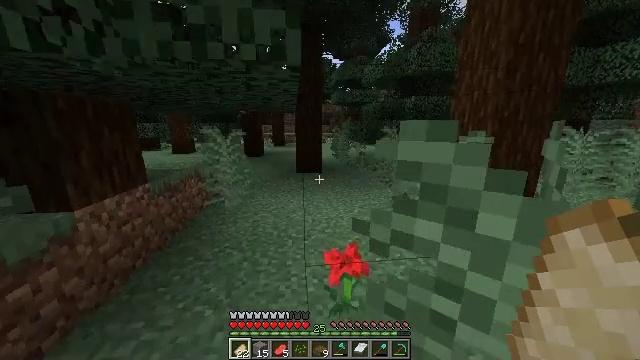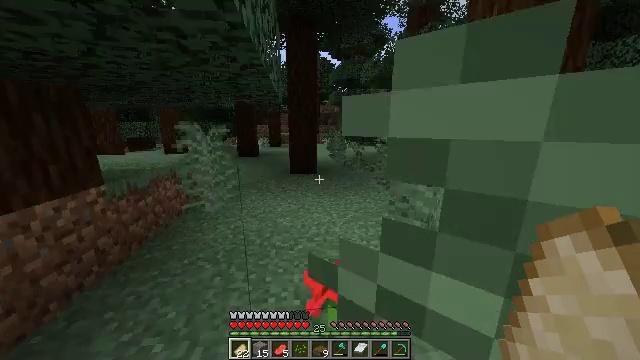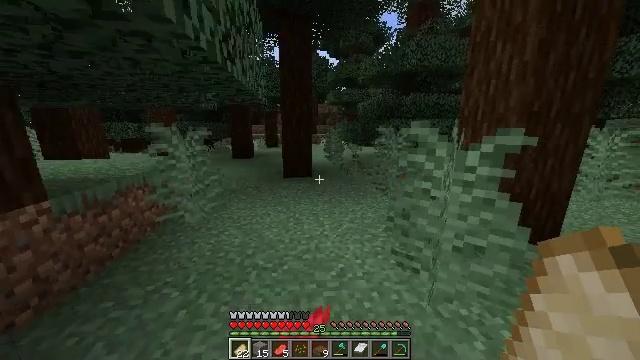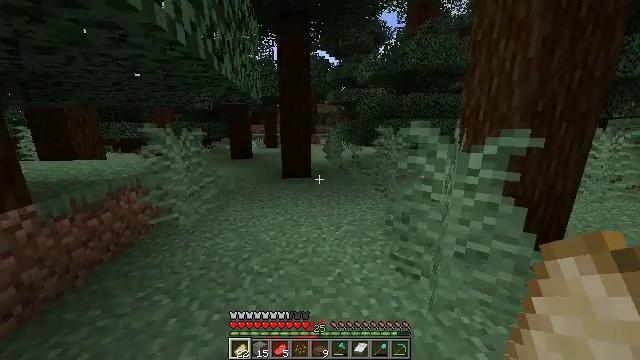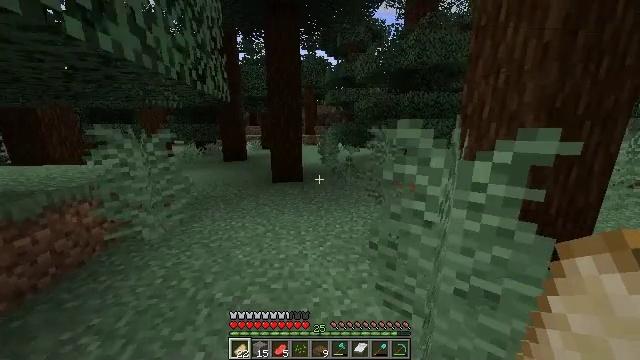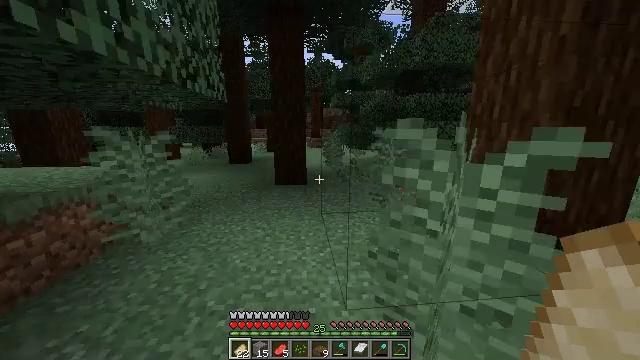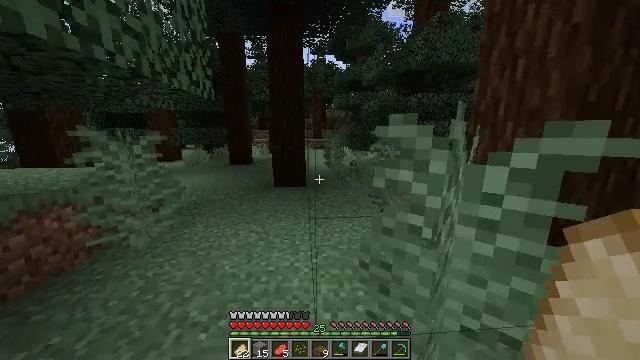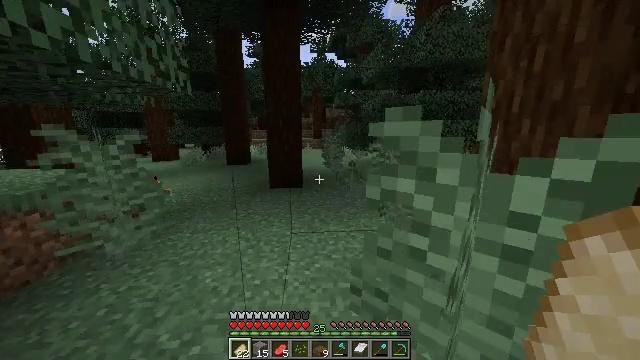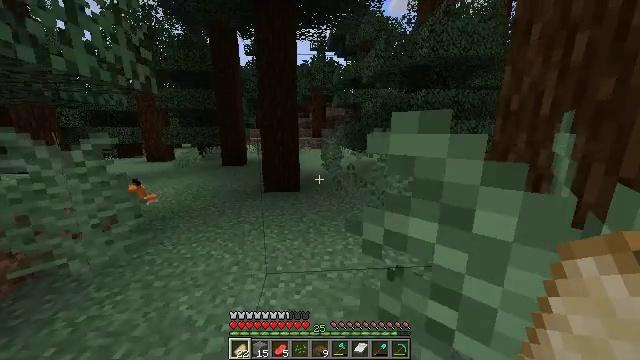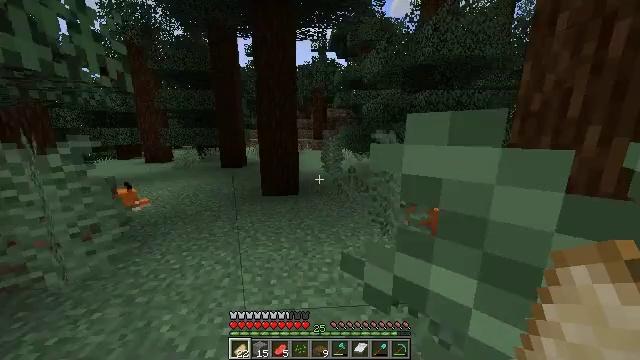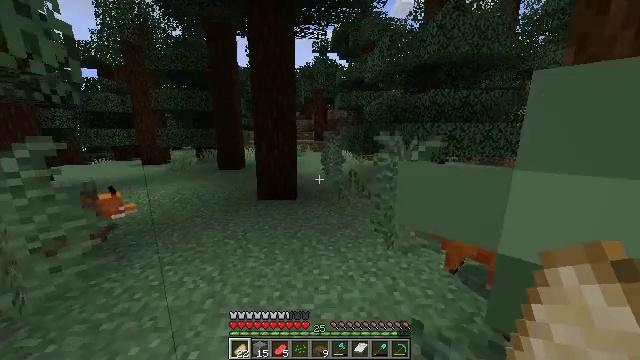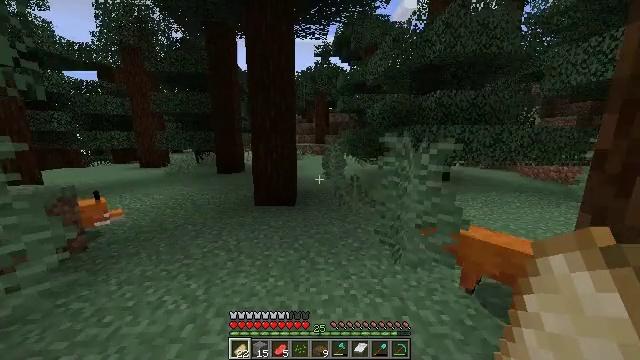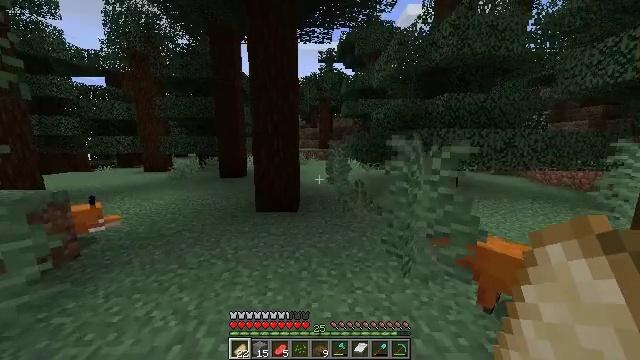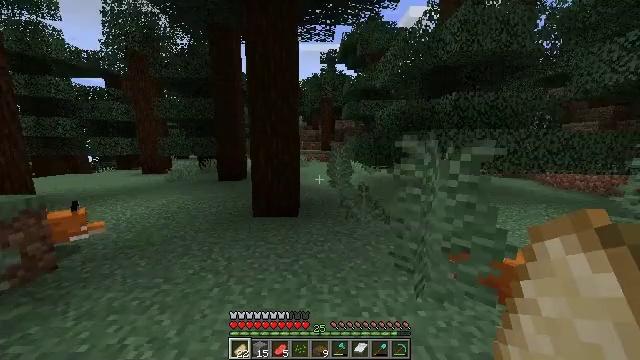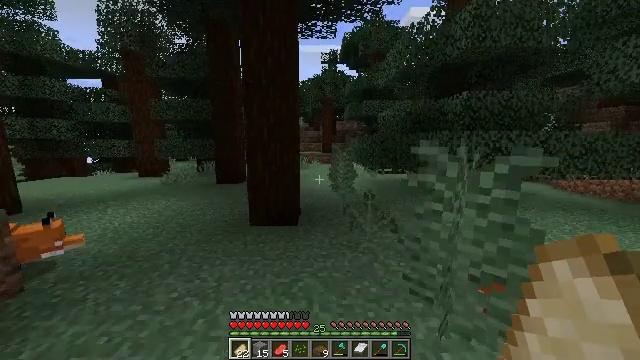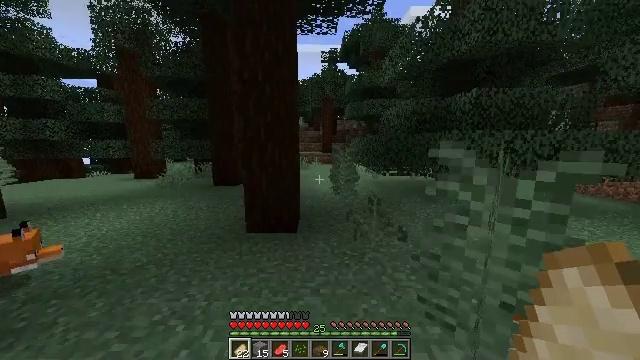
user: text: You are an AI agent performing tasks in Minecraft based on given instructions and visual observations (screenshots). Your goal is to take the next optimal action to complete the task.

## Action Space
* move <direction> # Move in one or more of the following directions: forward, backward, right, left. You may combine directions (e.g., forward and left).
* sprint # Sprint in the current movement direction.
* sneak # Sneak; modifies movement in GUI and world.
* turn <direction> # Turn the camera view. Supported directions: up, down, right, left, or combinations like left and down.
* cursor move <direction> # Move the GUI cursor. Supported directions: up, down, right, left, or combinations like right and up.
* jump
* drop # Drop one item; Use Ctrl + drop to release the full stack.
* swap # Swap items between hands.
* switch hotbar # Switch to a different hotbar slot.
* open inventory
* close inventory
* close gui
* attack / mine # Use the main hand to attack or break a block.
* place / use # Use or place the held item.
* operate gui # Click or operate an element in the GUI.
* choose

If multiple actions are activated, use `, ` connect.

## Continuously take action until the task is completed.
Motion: motion action
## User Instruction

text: Attack the large fern to gather it.
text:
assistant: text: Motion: move forward
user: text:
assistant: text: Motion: move forward and move right
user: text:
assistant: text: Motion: move forward and move right
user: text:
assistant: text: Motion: move forward and move right
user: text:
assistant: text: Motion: move forward and move right, turn left
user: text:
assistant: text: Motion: move forward, sprint
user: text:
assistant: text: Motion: move forward, sprint
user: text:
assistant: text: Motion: move forward, sprint
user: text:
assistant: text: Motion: move forward, sprint
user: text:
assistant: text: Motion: move forward
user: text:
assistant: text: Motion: move forward
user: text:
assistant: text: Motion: move forward, turn left and up
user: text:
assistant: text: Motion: move forward
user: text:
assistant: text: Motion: move forward
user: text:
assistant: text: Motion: move forward
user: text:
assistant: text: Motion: move forward
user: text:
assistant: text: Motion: move forward
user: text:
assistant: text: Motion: move forward
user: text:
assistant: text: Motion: move forward
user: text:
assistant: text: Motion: move forward
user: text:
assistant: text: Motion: move forward
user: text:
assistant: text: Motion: move forward
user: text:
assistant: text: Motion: move forward
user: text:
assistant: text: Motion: move forward, turn left and down
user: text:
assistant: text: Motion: move forward, turn left and down
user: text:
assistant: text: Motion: turn left and down
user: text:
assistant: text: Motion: turn left
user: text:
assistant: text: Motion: turn left
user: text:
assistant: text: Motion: no_op
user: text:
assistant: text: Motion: no_op